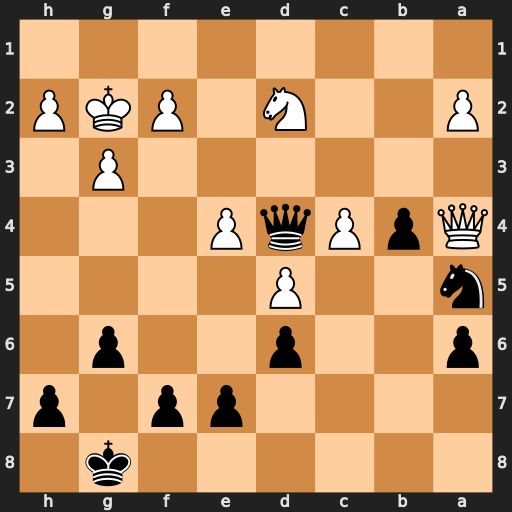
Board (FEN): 6k1/4pp1p/p2p2p1/n2P4/QpPqP3/6P1/P2N1PKP/8
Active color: b
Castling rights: -
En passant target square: -
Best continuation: Nxc4 Qxb4 Ne3+ Kf3 Qxb4